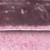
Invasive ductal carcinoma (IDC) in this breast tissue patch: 0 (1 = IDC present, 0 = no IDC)